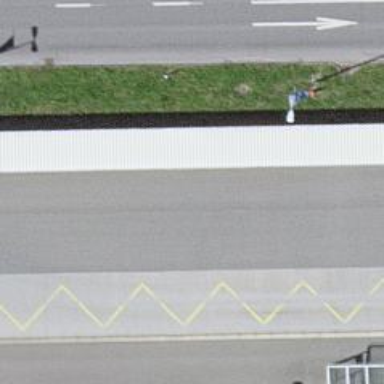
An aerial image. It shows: Bicycle parking area.